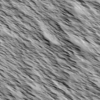
Label: not_dusty